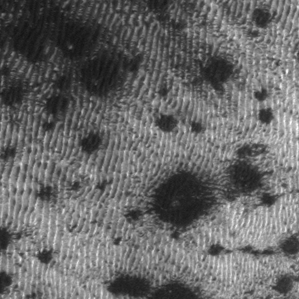
Label: frost